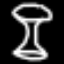
Label: hourglass